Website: walmart
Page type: billing-address
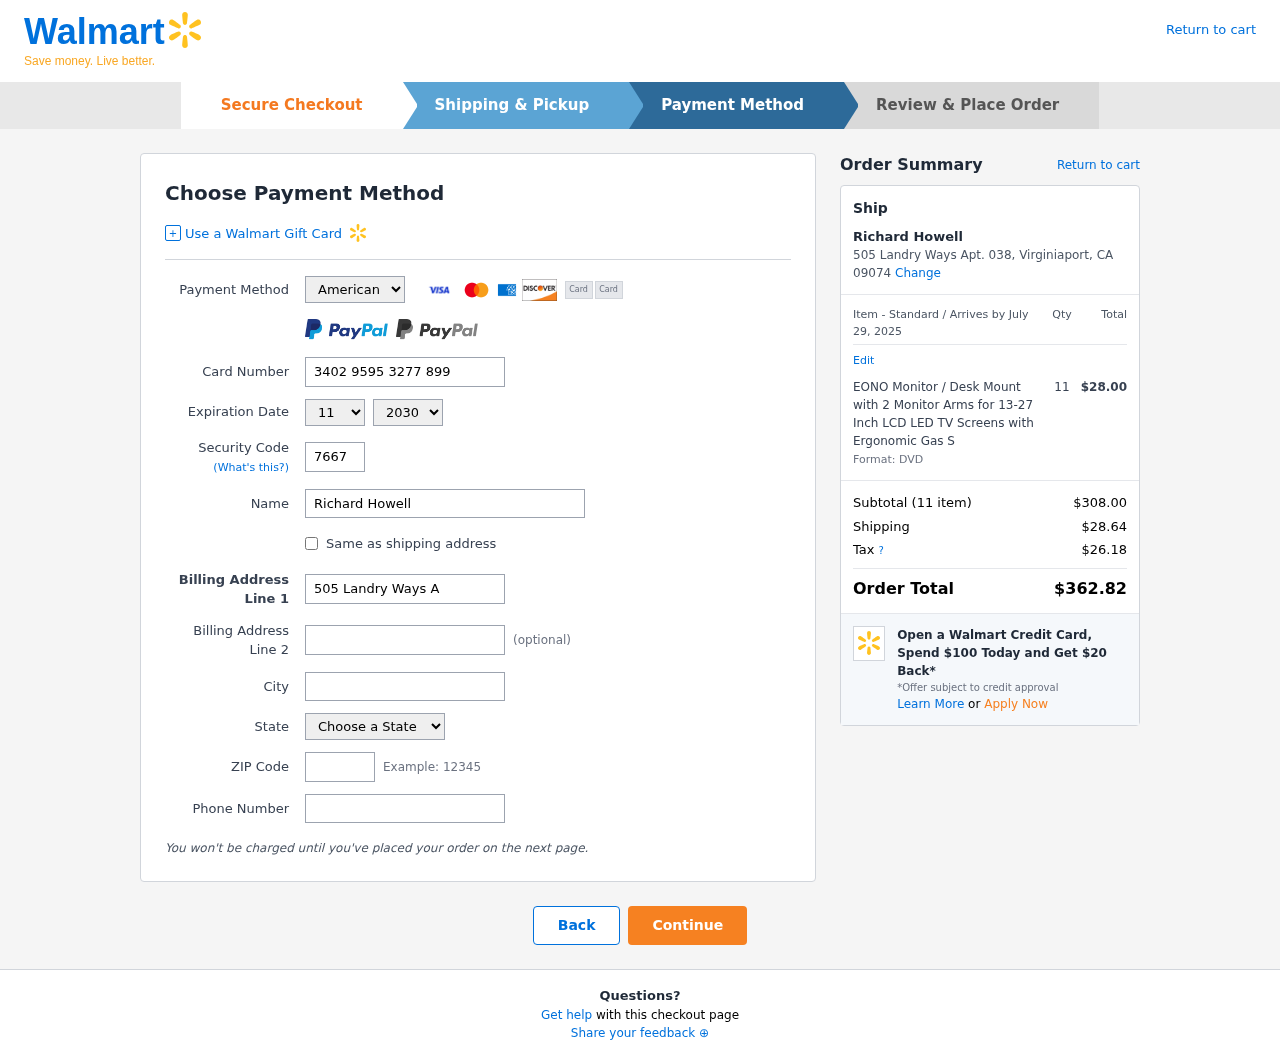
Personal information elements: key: PII_CARD_CVV
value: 7667
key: PII_CARD_EXPIRY_MONTH
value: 11
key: PII_CARD_EXPIRY_YEAR
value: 30
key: PII_CARD_NUMBER
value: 3402 9595 3277 899
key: PII_CARD_TYPE
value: American Express
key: PII_CITY
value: Virginiaport
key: PII_CITY_STATE_ZIP
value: Virginiaport, CA 09074
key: PII_FULLNAME
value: Richard Howell
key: PII_PHONE
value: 8806936488
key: PII_POSTCODE
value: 09074
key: PII_STATE
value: California
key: PII_STREET
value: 505 Landry Ways Apt. 038
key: PII_FULLNAME2
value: Richard Howell
Product elements: key: PRODUCT1_NAME
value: EONO Monitor / Desk Mount with 2 Monitor Arms for 13-27 Inch LCD LED TV Screens with Ergonomic Gas S
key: PRODUCT1_PRICE
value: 28
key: PRODUCT1_QUANTITY
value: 11
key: PRODUCT1_DESC
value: Format: DVD
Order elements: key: ORDER_DELIVERY_DATE
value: July 29, 2025
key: ORDER_NUM_ITEMS
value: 11
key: ORDER_SUBTOTAL
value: $308.00
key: ORDER_SHIPPING_COST
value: $28.64
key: ORDER_TAX
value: $26.18
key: ORDER_TOTAL
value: $362.82